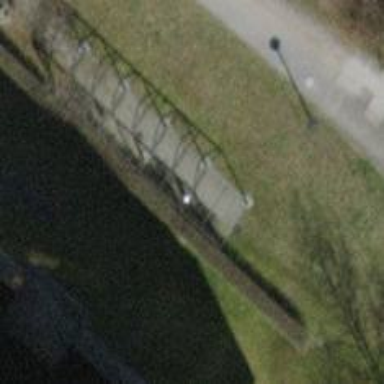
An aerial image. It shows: Black bench.